Interaction volume radius: 10 \u00c5
Interaction volume height: 20 \u00c5
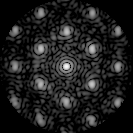
Disorder parameter: 0.2943